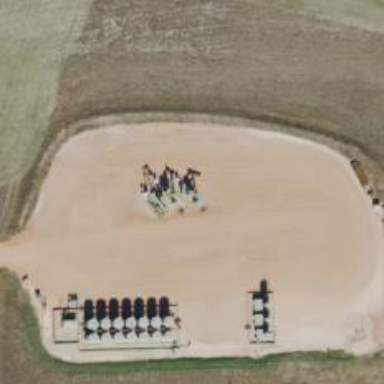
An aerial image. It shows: Petroleum well that is man-made.